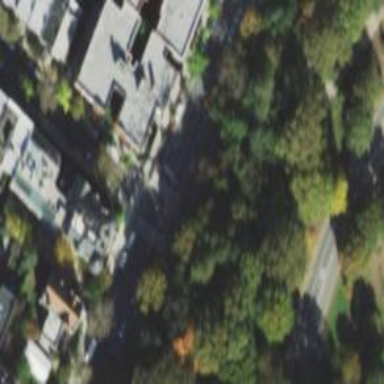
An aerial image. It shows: Footway located on traffic island.